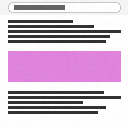
Screen state: on